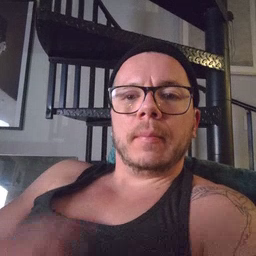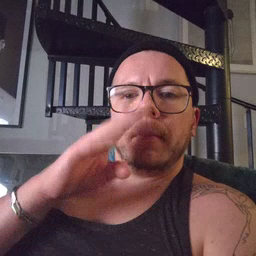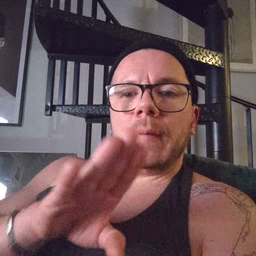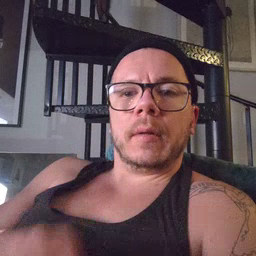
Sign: elephant